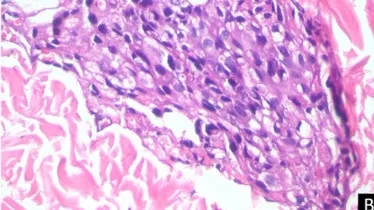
Tissue from left arm site.
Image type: pathology (h&e)